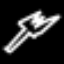
Label: fork